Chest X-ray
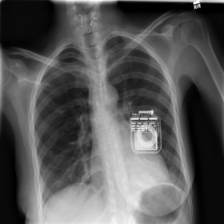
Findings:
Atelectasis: negative
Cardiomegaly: negative
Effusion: negative
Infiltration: negative
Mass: negative
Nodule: negative
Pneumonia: negative
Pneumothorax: negative
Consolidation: negative
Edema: negative
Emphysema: negative
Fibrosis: negative
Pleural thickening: negative
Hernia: negative